Field crop: tomato
Growth stage: 2
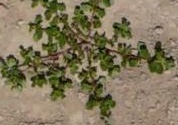
Species: portulaca